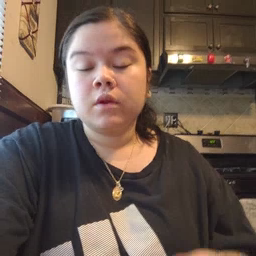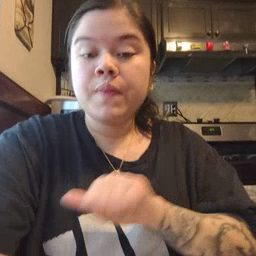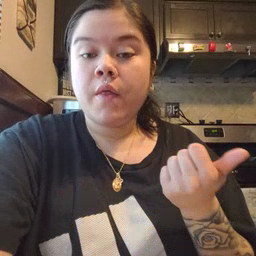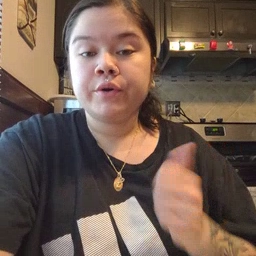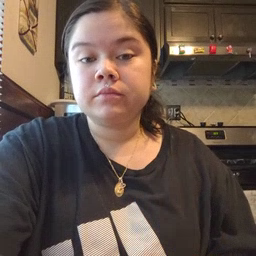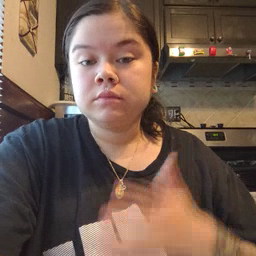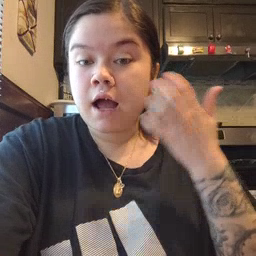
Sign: another